Question: When i try top open the the PPT, instead of creating a new one (which works fine!), I am getting the following error
'''
$objPPT = _PPT_PowerPointApp()
If @error Then
MsgBox(0,"","No PowerPoint available")
Exit
EndIf
$PresInterface = _PPT_CreatePresentation($objPPT) ;Get presentation
interface$objPres = _PPT_PresentationOpen($PresInterface,"C:\Users\s.mailappan\Desktop\3G-Reports\MyAutoItPresentation.ppt") ;Add a new presentation
'''

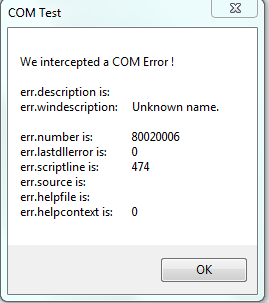
Answer: To open an existing PPT, need to get rid of the following line from my original code.
'''
$PresInterface = _PPT_CreatePresentation($objPPT) ;Get presentation
'''
Which makes the following code to work.
'''
$objPPT = _PPT_PowerPointApp()
If @error Then
MsgBox(0,"","No PowerPoint available")
Exit
EndIf
$objPres = _PPT_PresentationOpen($objPPT,"C:\Users\s.mailappan\Desktop\3G-Reports\MyAutoItPresentation.ppt") ;Add a new presentation
'''